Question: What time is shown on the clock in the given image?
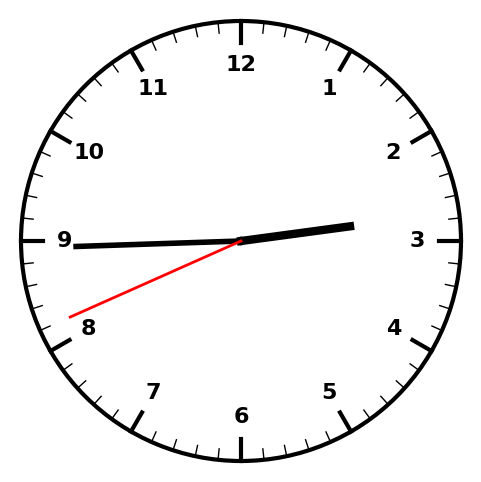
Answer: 02:44:41